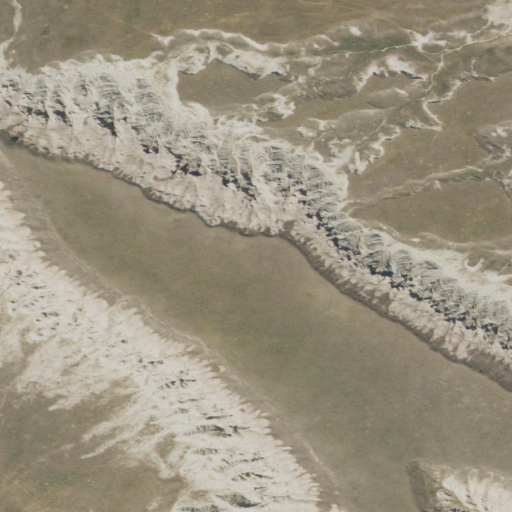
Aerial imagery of mountain in South Dakota named Flat Top Butte containing grassland and barren land